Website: lowes
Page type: cart
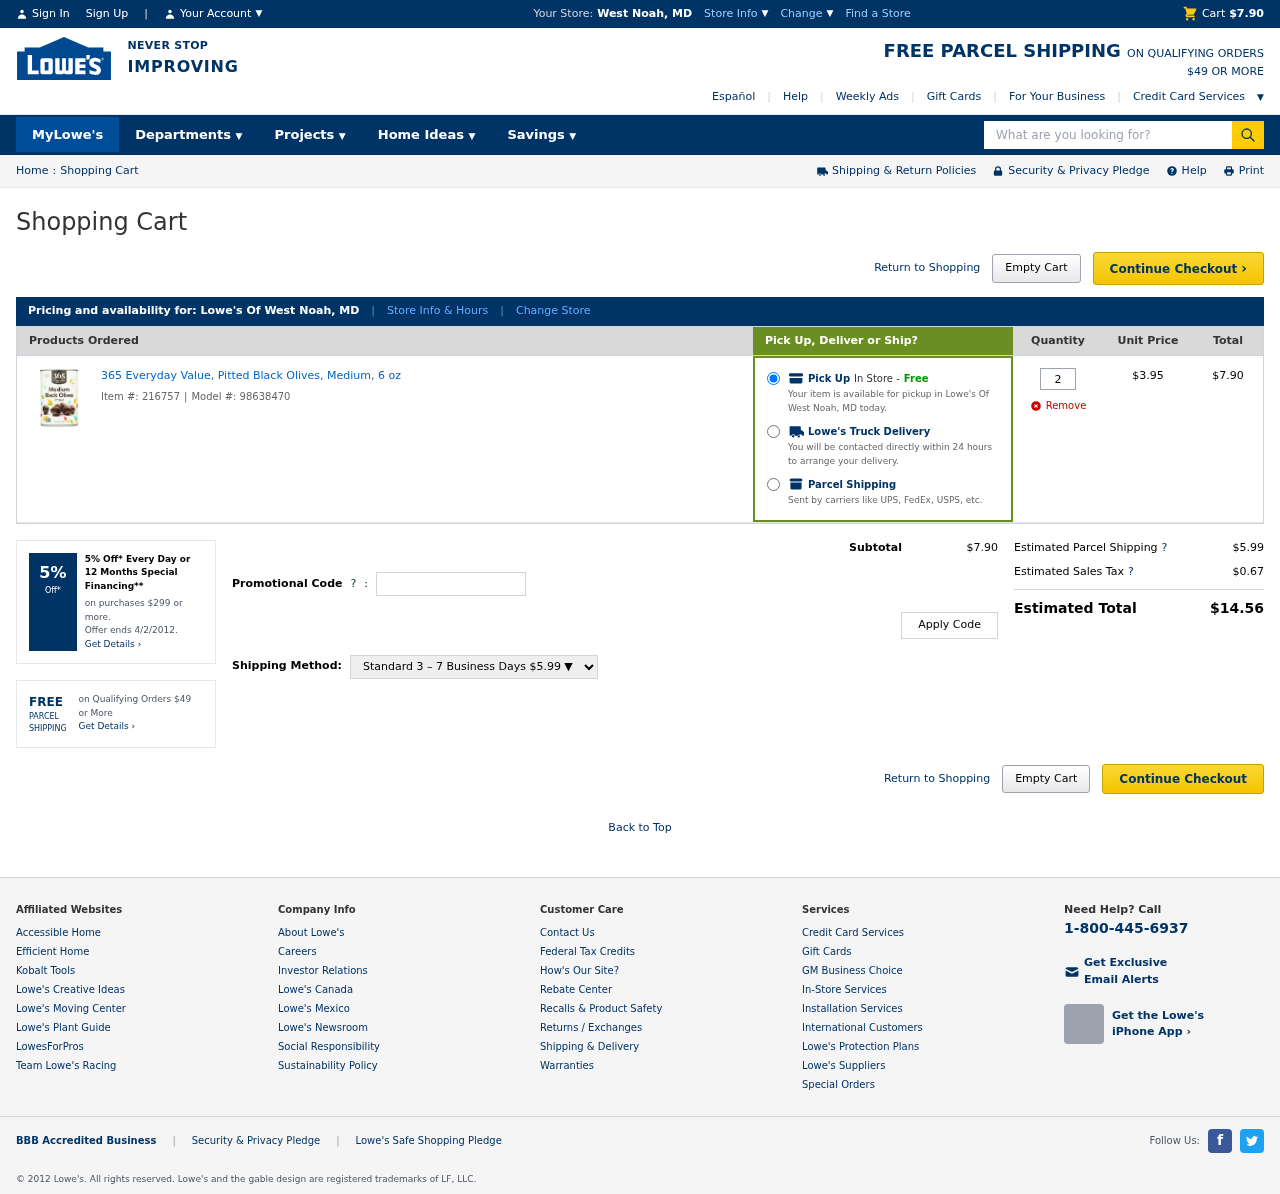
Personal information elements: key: PII_CITY_STATE
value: West Noah, MD
Product elements: key: PRODUCT1_NAME
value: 365 Everyday Value, Pitted Black Olives, Medium, 6 oz
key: PRODUCT1_PRICE
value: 3.95
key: PRODUCT1_QUANTITY
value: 2
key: PRODUCT1_ITEM_NUMBER
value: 216757
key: PRODUCT1_MODEL_NUMBER
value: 98638470
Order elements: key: ORDER_SUBTOTAL
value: $7.90
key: ORDER_ITEM_TOTAL
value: $7.90
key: ORDER_SHIPPING
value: $5.99
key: ORDER_TAX
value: $0.67
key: ORDER_TOTAL
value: $14.56
Search elements: key: HEADER_SEARCH
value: What are you looking for?